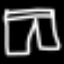
Label: pants